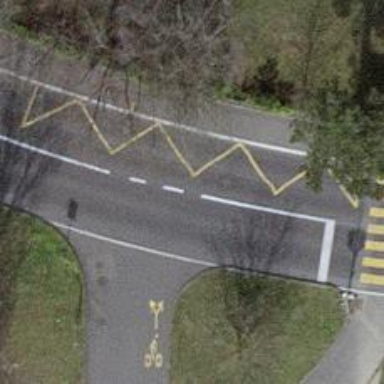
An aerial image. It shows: Bus stop with designated stop position for public transport.